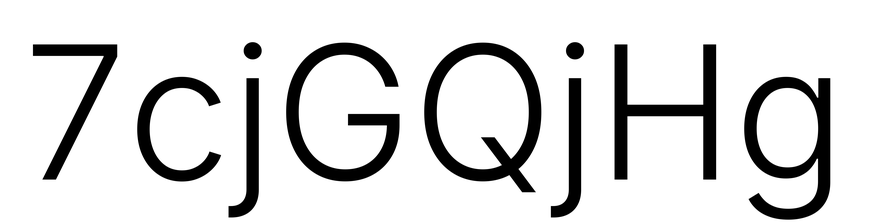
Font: Inter_Light